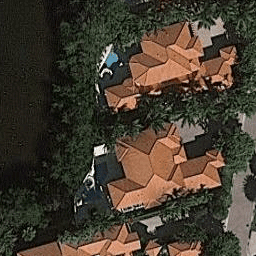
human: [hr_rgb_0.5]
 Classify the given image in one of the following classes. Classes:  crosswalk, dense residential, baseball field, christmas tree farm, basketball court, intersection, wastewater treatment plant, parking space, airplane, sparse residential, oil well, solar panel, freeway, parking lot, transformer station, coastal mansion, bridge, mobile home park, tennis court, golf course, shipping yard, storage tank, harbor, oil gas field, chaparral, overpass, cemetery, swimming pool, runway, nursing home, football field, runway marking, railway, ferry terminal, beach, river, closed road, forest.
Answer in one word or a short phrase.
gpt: coastal mansion